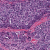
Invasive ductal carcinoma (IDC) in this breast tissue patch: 1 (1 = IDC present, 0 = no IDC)